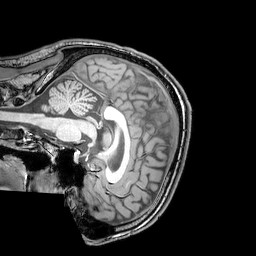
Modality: T1w
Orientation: sagittal
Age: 26
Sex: male
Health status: healthy
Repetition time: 0.081 s
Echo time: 0.037 s